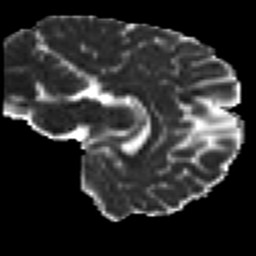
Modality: MD
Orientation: sagittal
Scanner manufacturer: siemens
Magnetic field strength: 3 T
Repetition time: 7.8 s
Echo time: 0.09 s